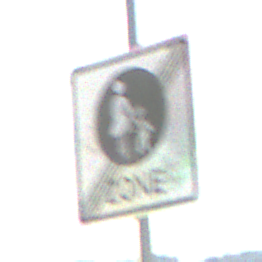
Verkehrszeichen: EndeFussgaengerzone
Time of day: MorningAfternoon
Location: Outdoor (Suburban)
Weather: PartlyCloudy
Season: NotSpecified
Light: Natural